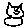
Label: cat